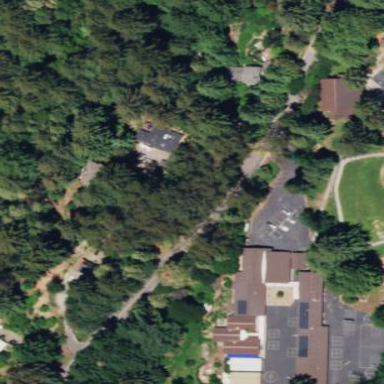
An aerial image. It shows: School.